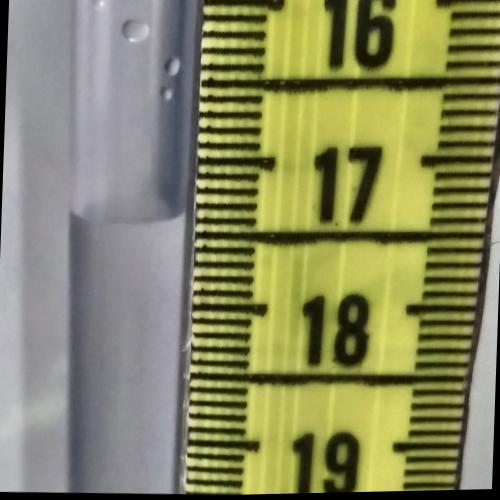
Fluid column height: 17.4 cm